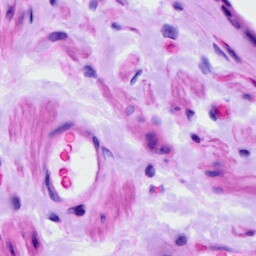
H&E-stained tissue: Ovarian